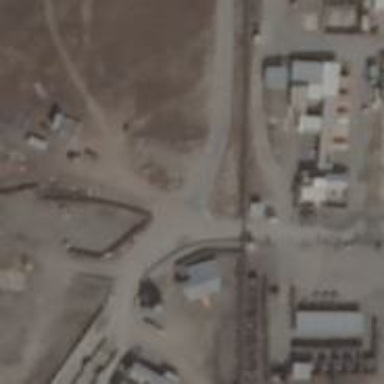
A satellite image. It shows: Military checkpoint.